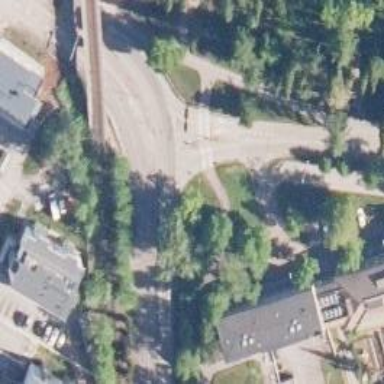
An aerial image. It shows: Marked road crossing with pedestrian island.